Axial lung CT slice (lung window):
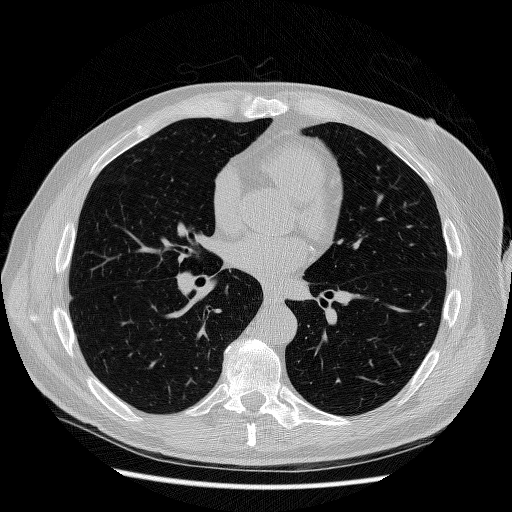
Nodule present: no